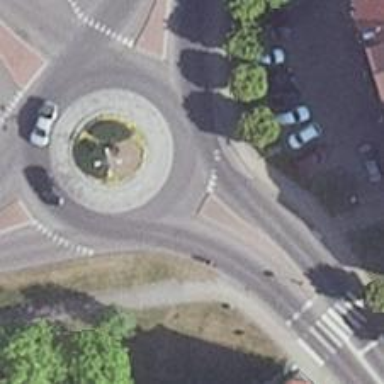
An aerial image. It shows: Tertiary road made of asphalt leading to roundabout junction.